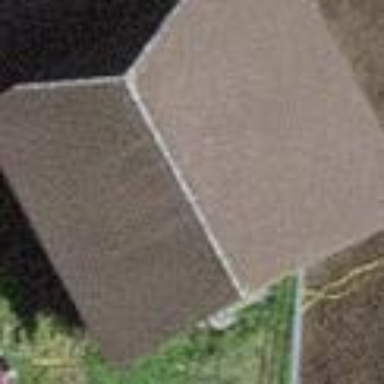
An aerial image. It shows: Barn.